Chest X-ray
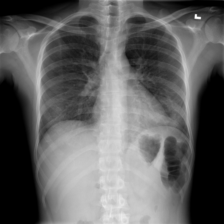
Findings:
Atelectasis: negative
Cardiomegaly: negative
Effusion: negative
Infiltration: negative
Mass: negative
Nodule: negative
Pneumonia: negative
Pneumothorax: negative
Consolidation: negative
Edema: negative
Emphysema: negative
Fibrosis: negative
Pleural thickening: negative
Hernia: negative